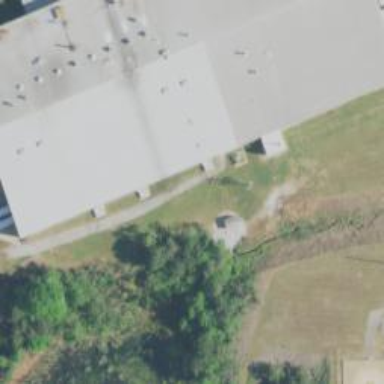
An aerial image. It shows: Industrial substation.